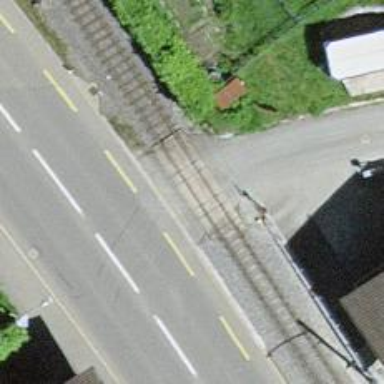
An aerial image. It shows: Narrow-gauge railway track with electrified contact line. The railway has one track.